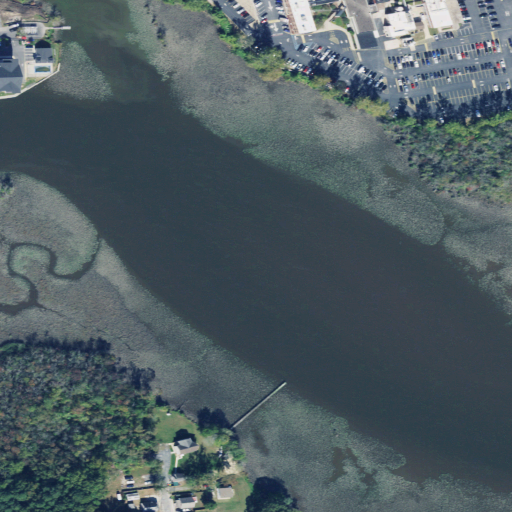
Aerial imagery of island in Delaware named Morgan Island containing open water, herbaceous wetlands, woody wetlands, high intensity development, medium intensity development, open development, low intensity development, and grassland